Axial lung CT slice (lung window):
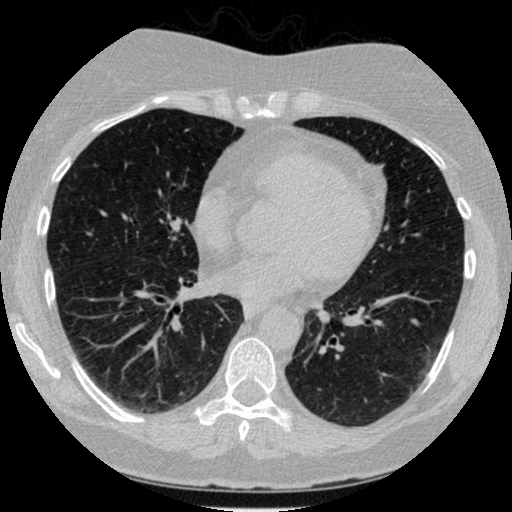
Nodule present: no